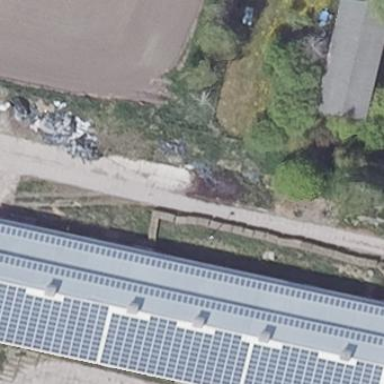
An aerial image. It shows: Building featuring small installation solar photovoltaic panel for electricity generation.